Field crop: maize
Growth stage: 2
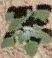
Species: chenopodium